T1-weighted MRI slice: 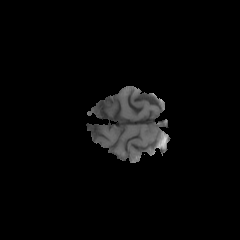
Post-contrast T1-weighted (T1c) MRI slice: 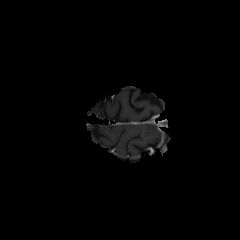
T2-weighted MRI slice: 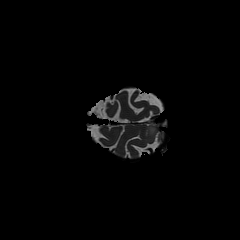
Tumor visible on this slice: yes